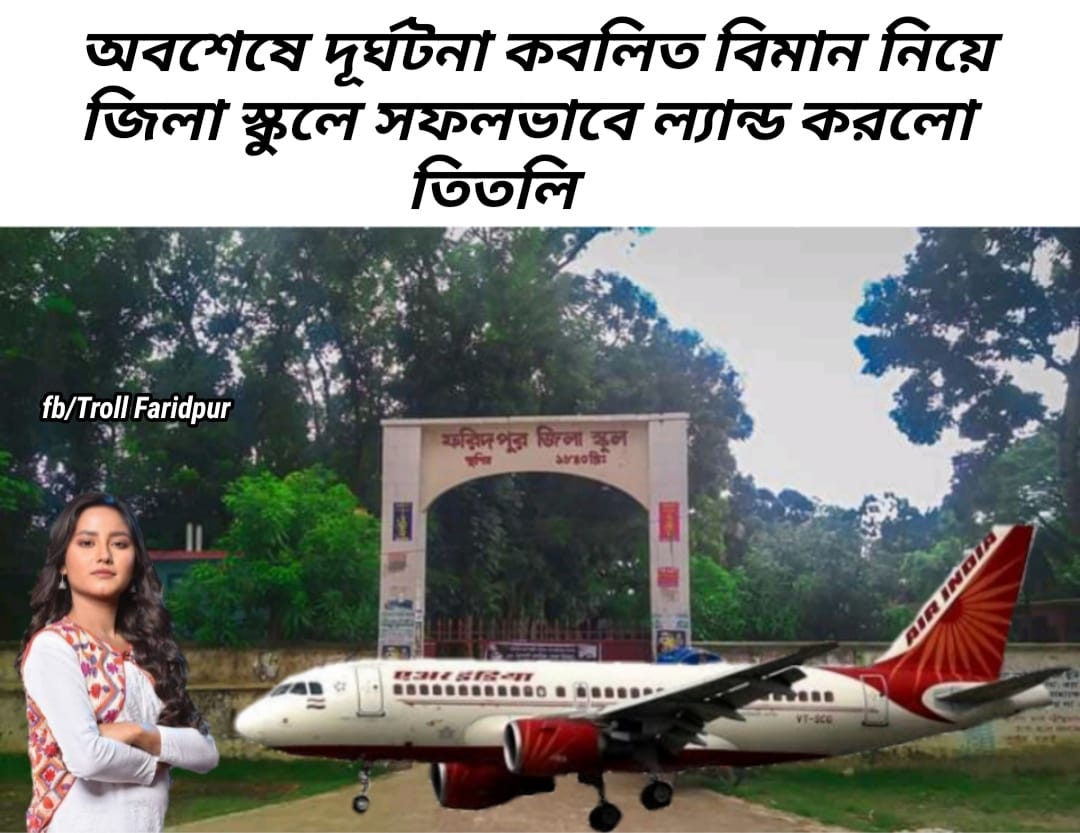
Caption: অবশেষে দুর্ঘটনা কবলিত বিমান নিয়ে জিলা স্কুলে সফলভাবে   ল্যান্ড করলো তিতলি
Label: non-hate